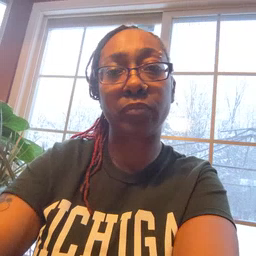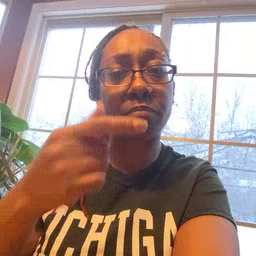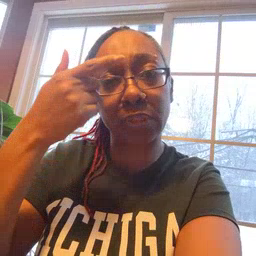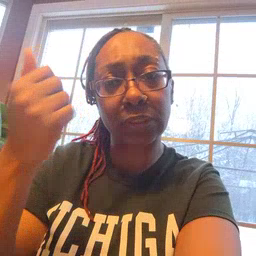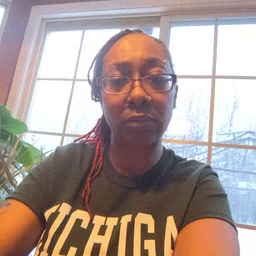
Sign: because